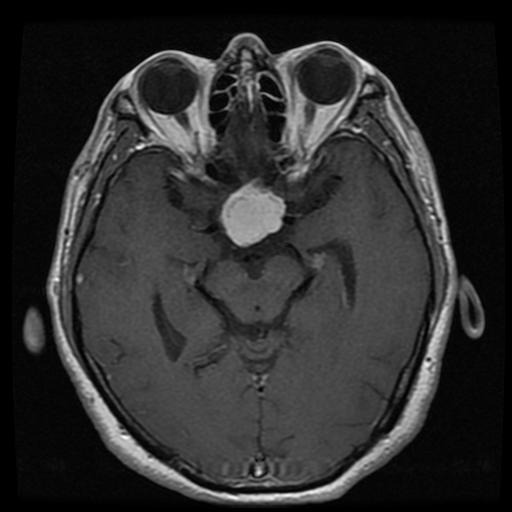
Label: meningioma